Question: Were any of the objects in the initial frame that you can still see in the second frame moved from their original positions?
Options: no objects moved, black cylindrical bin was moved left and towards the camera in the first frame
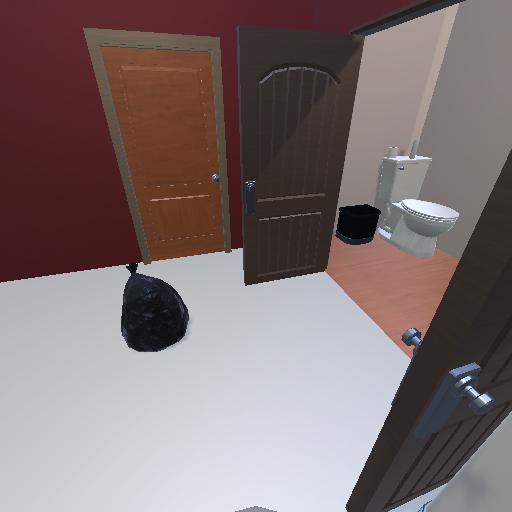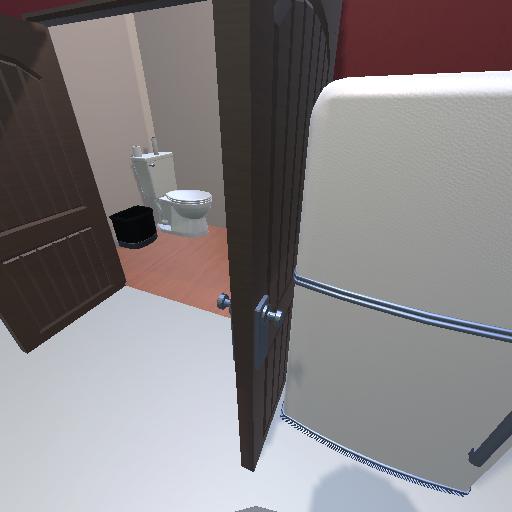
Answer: no objects moved